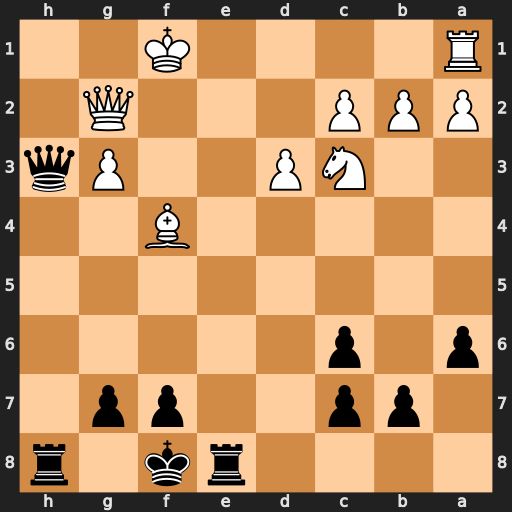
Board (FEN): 4rk1r/1pp2pp1/p1p5/8/5B2/2NP2Pq/PPP3Q1/R4K2
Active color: b
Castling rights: -
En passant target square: -
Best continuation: Qh1+ Qxh1 Rxh1+ Kg2 Rxa1